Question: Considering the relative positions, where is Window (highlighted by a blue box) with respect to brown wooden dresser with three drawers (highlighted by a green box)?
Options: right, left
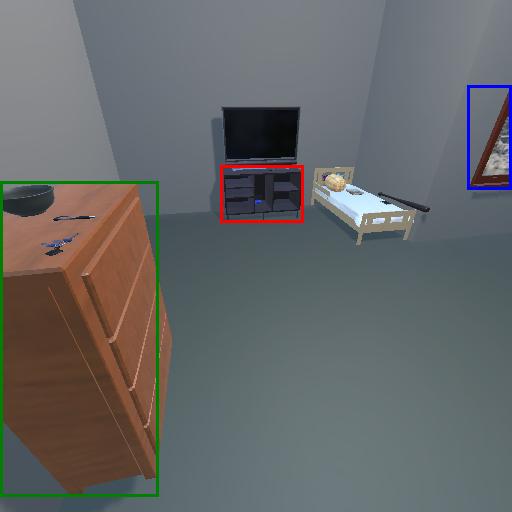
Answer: right